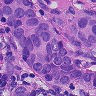
Metastatic tissue present: yes